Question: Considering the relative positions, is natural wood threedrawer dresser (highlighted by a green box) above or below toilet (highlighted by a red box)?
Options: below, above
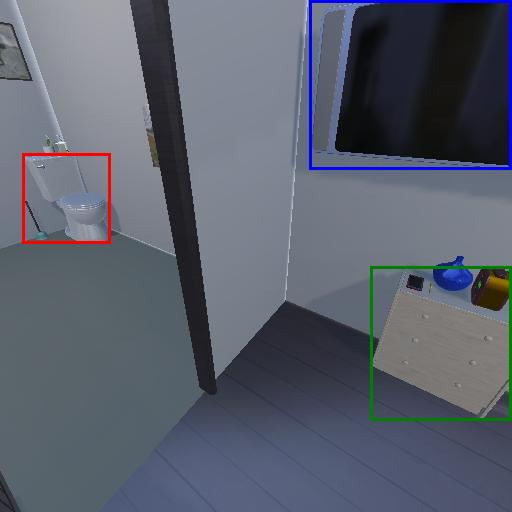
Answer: below